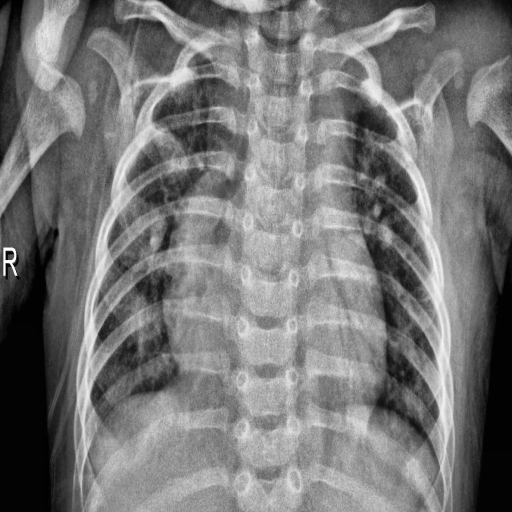
Finding: PNEUMONIA